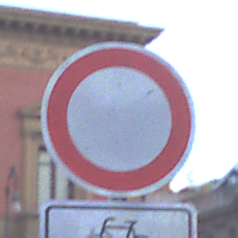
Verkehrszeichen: VerbotFahrzeugeAllerArt
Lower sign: EinspurigeFahrzeugeFrei5
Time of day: SunriseSunset
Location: Outdoor (Urban)
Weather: PartlyCloudy
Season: NotSpecified
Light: Natural